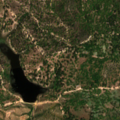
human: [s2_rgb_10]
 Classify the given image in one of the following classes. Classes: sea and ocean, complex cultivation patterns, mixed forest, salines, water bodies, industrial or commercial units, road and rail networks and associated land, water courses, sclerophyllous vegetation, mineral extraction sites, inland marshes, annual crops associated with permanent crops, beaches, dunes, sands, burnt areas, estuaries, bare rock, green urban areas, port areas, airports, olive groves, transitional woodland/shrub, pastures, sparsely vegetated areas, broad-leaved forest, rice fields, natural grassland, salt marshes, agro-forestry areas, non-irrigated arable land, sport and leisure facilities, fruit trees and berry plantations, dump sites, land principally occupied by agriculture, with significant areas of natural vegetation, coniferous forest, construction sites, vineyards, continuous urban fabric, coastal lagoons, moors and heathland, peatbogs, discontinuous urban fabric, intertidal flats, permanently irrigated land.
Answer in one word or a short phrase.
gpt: agro-forestry areas, broad-leaved forest